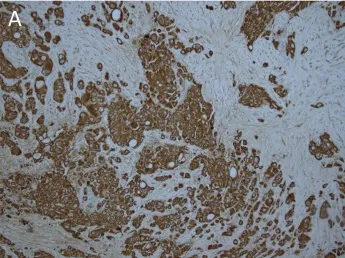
Strong, diffuse immunohistochemical staining of tumor cells. CK AE1/AE3.
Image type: pathology (immunostaining)